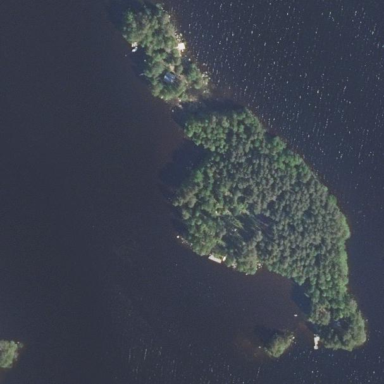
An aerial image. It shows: Island covered with woodland.